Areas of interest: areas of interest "Comprehensive Gymnasium"
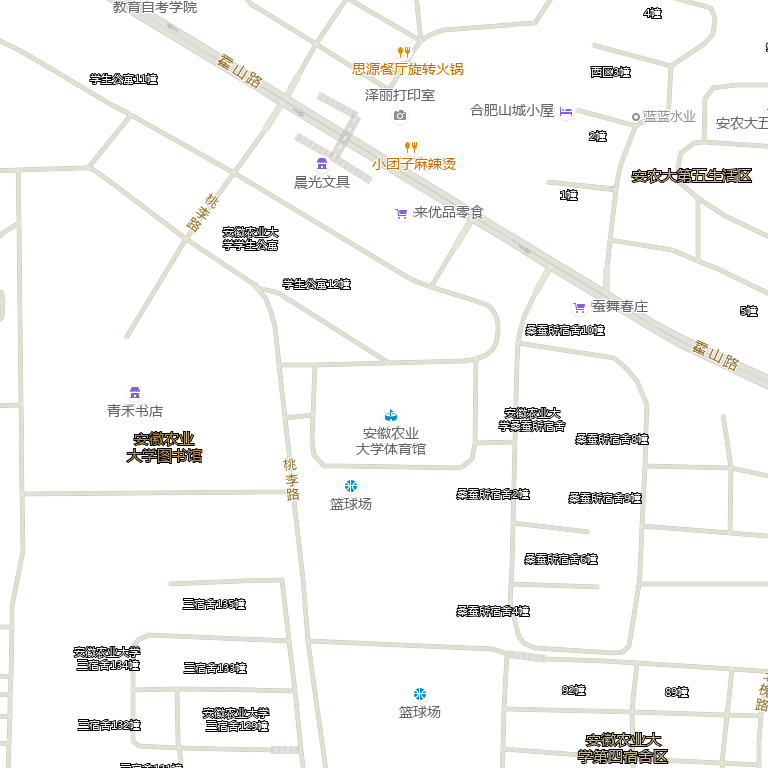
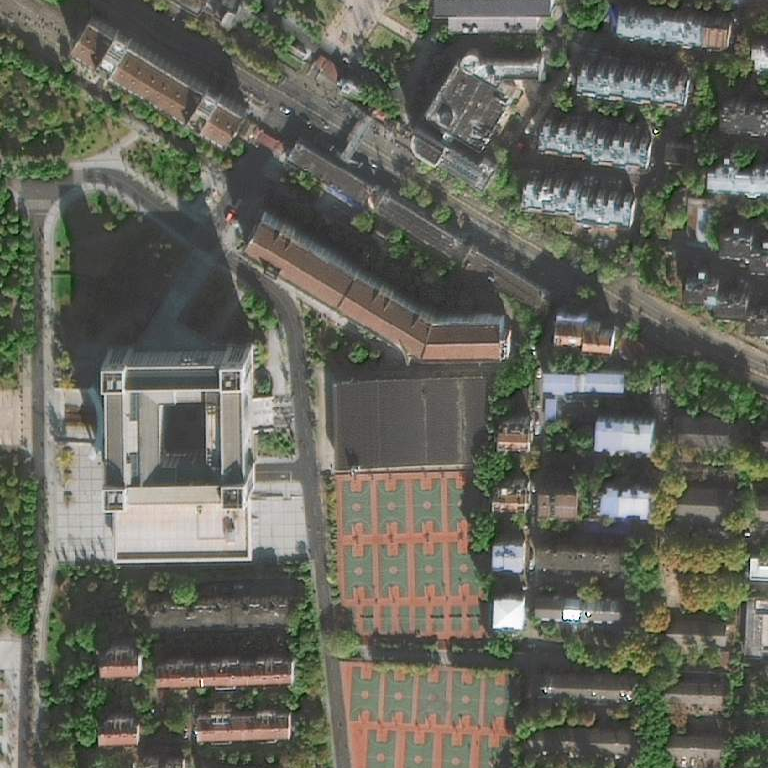